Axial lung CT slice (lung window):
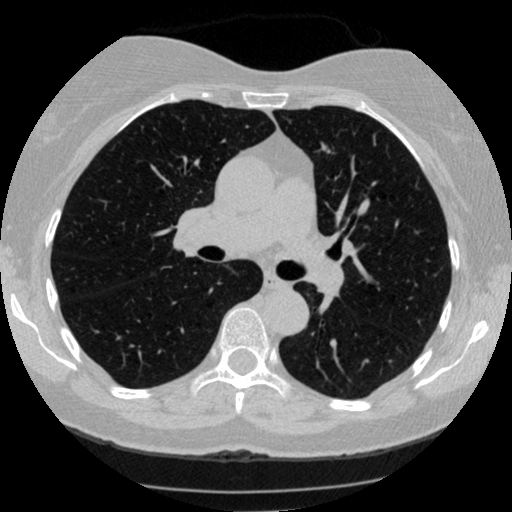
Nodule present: no